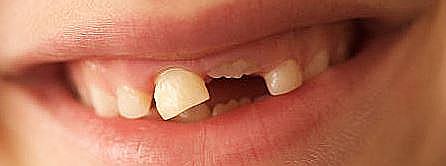
Condition: hypodontia